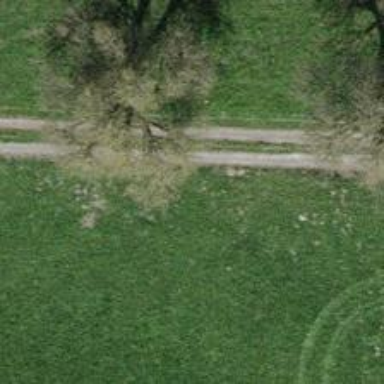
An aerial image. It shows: Track road with grade4 tracktype.